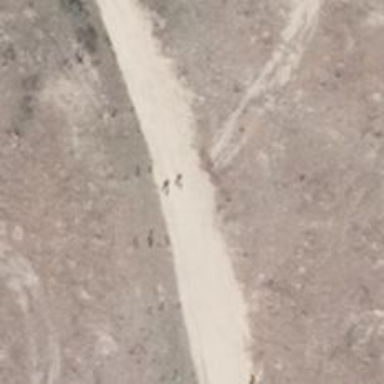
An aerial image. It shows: Sandy track road with grade4 tracktype.